Question: <URL>
See how it all falls apart. the width of the id=middle should span the entire remaining center '#left:width - #wrapper:width = #middle:width'
if #right contains any content then
'(#left:width + #right:width) - #wrapper:width = #middle:width'
Just for everyon's information. The image below was created in MSpaint. No HTML used at all.
This is not supposed to be a trick question. plus please only consider html4 as an option. apparently I missed the HTML4 tag. Also, are you all considering the fact that the right pane should be collapsed when empty.

Not including any nested divs for the actual features, ie menus content areas etc...
My count is 6???
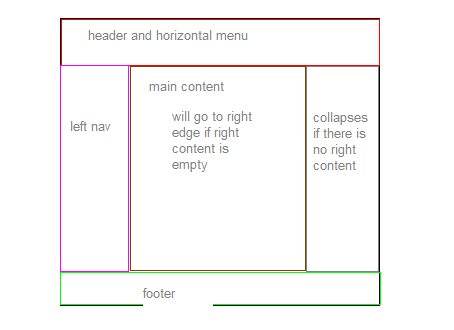
Answer: If you don't have to wrap your elements in a fixed width div, you only need 5 - otherwise 6.
1. header
2. left
3. middle
4. right
5. footer
6. wrapper (optional)
I just hope you're not trying to save a few bytes by minimizing the amount of divs for the layout :)